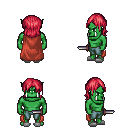
a pixel art fantasy rpg character, male body template, orc, green skin, maroon cape, teal pants, ruby red long bangs hairstyle, white slippers, dagger, four views (front, back, left, right), 2x2 character sprite sheet, small pixel art, hard edges, no anti-aliasing